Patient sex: F
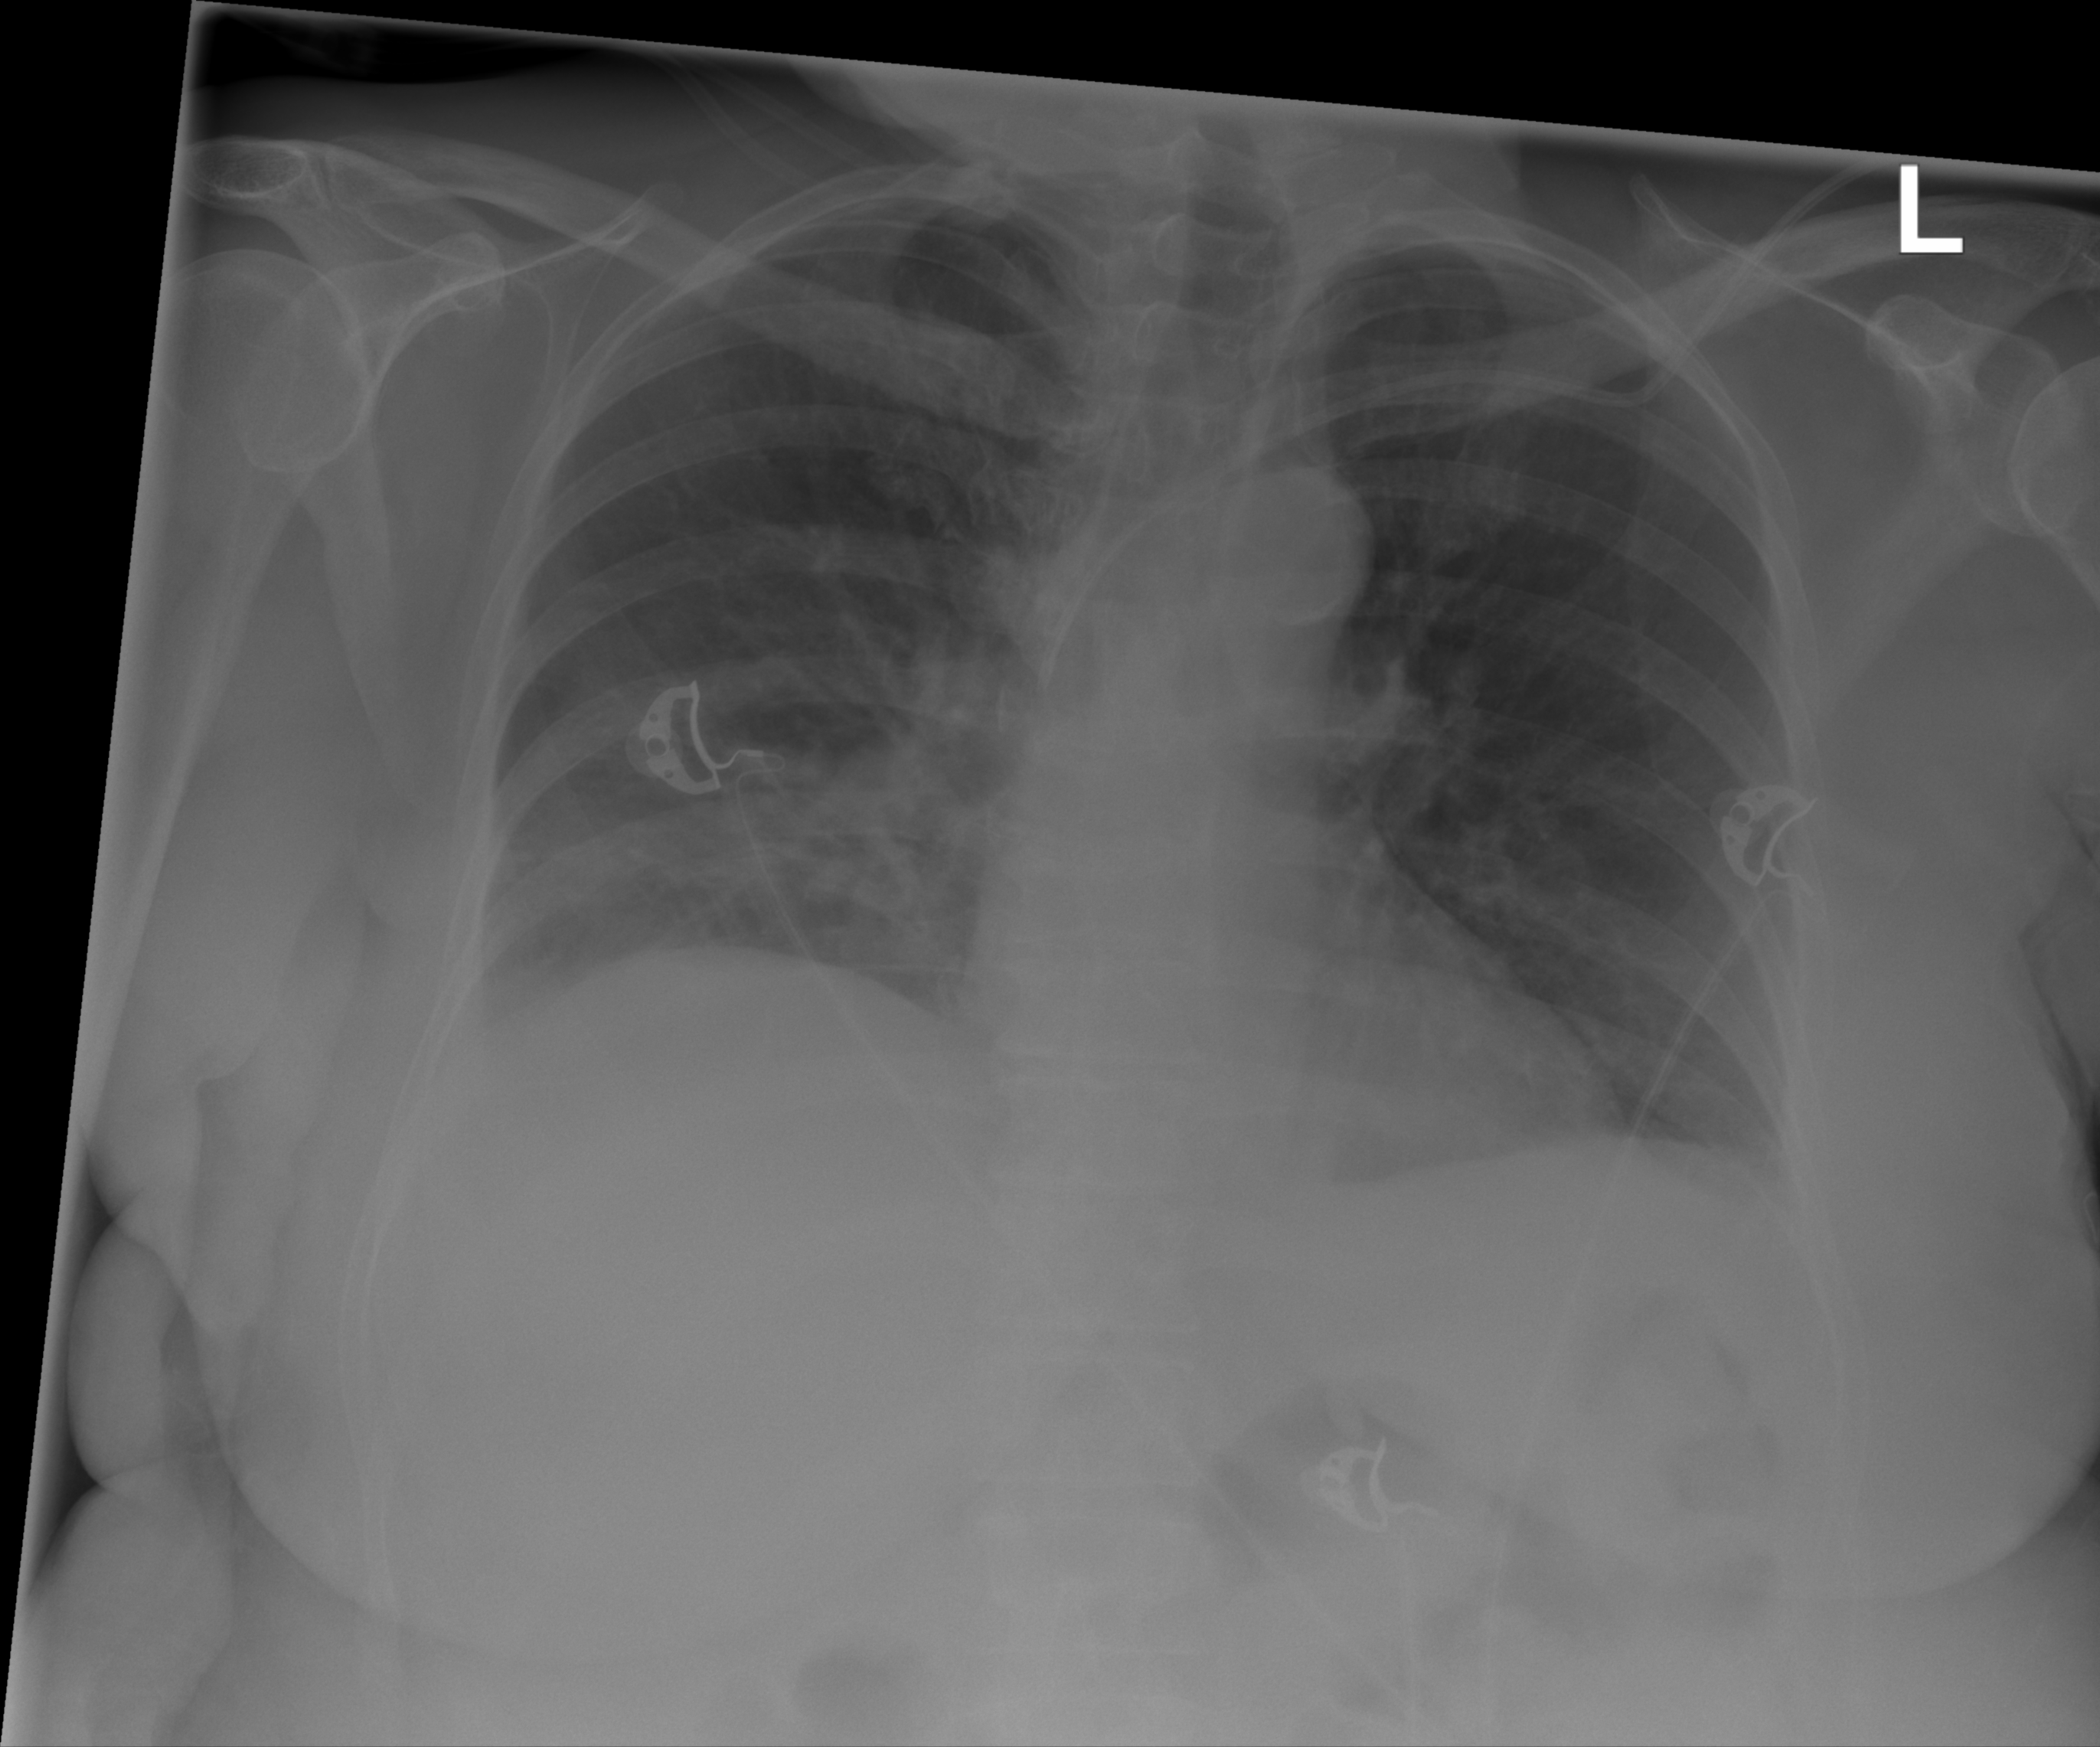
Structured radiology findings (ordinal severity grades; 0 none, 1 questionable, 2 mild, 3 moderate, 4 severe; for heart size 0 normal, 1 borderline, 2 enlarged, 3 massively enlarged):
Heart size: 0
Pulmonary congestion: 0
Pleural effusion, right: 0
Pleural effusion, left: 1
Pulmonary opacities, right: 0
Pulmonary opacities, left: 0
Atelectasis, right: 2
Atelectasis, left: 2